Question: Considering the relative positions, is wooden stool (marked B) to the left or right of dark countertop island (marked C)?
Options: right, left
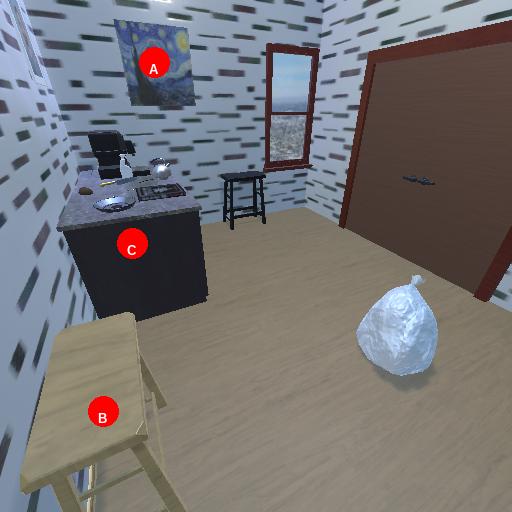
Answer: right